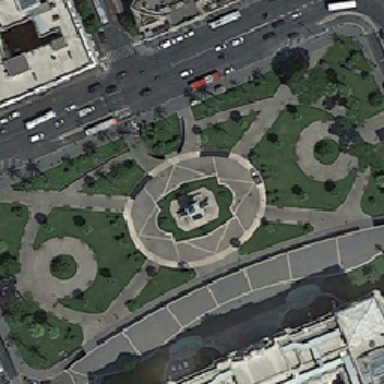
Many trees are planted in the square .